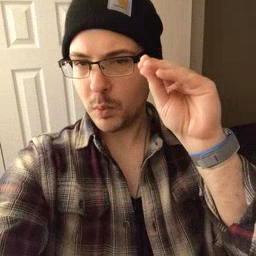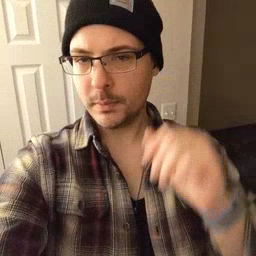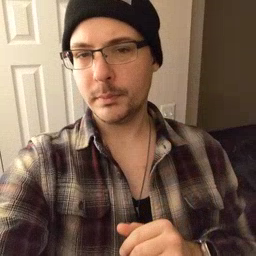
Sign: cowboy